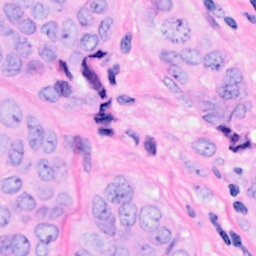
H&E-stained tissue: Breast